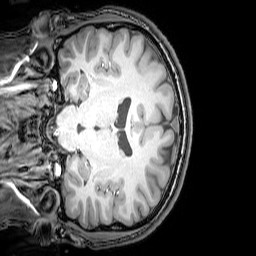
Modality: T1w
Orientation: coronal
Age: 24
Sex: male
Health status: healthy
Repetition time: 0.081 s
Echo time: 0.037 s